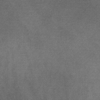
Label: dusty